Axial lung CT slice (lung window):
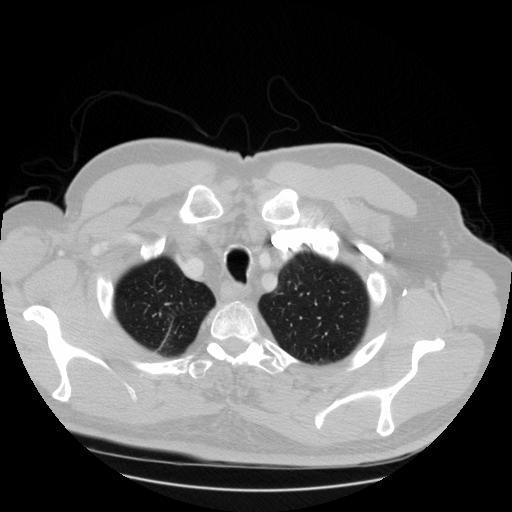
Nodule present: no